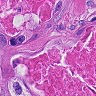
Metastatic tissue present: yes